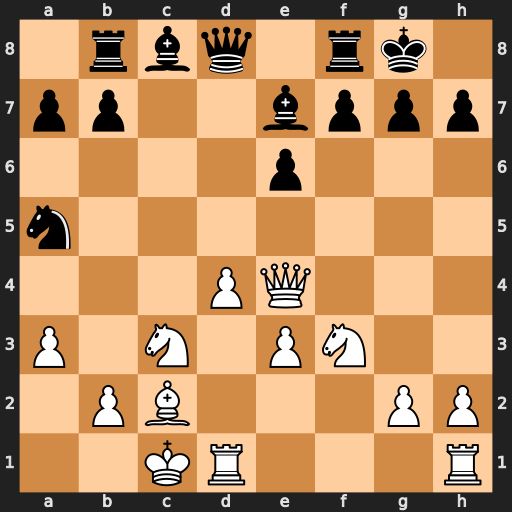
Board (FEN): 1rbq1rk1/pp2bppp/4p3/n7/3PQ3/P1N1PN2/1PB3PP/2KR3R
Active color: w
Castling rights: -
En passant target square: -
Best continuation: Qxh7#